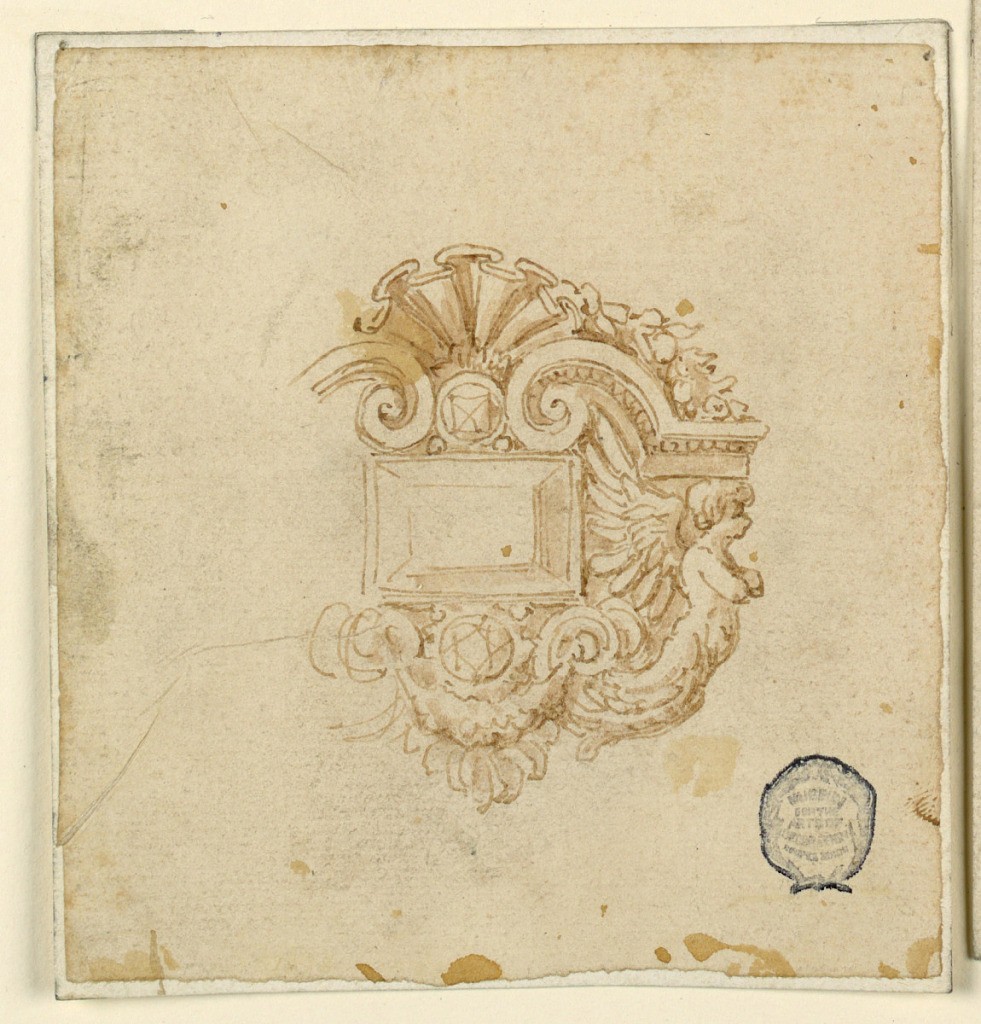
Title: Design for a Brooch with Winged Boy
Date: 16th century
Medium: Pen and ink, brush and sepia on paper
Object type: Drawing
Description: An oblong diamond is framed by an escutcheon. The figure of a winged boy at right supports a broken pediment. Left side incomplete.